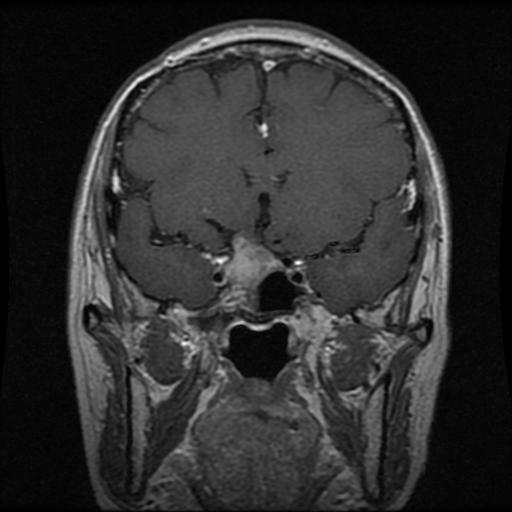
Label: pituitary